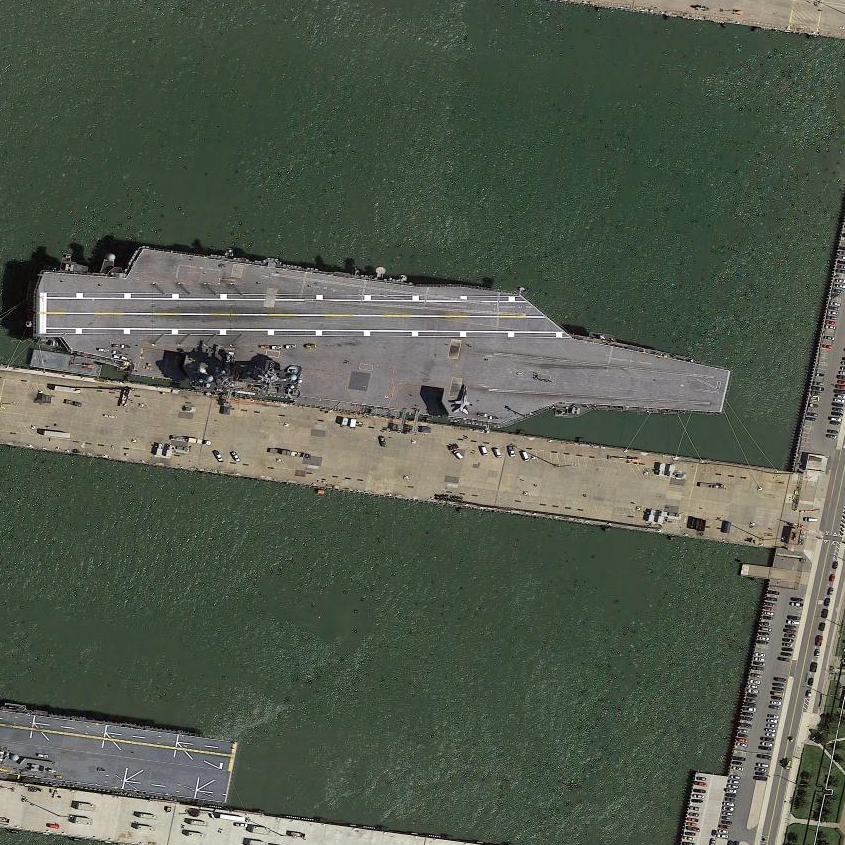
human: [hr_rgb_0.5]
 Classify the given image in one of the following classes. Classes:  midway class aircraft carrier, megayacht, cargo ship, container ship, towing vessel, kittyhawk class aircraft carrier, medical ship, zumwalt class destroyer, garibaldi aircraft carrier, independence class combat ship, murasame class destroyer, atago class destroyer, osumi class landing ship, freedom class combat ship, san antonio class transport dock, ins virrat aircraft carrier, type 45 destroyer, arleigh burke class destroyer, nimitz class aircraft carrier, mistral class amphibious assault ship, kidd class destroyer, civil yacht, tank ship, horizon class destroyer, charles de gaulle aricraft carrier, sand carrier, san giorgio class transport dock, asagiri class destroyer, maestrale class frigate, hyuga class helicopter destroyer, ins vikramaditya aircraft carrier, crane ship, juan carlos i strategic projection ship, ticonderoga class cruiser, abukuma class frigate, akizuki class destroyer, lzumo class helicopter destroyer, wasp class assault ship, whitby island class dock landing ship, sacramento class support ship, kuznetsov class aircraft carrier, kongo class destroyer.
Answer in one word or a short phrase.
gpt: Nimitz class aircraft carrier